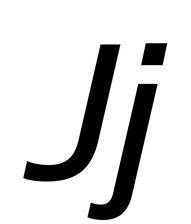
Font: InstrumentSans-Italic_Medium_Italic